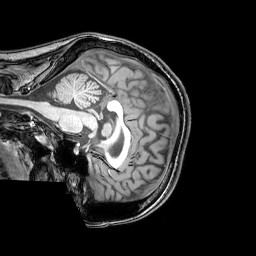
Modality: T1w
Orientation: sagittal
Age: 26
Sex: female
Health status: healthy
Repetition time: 0.081 s
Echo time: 0.037 s